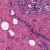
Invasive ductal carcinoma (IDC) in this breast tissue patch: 0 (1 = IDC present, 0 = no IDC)